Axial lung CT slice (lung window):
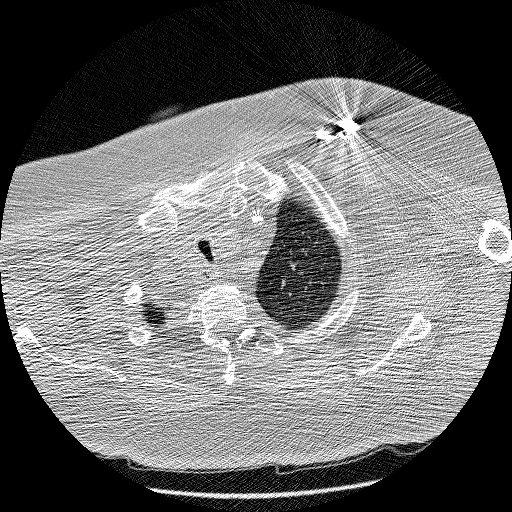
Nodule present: no